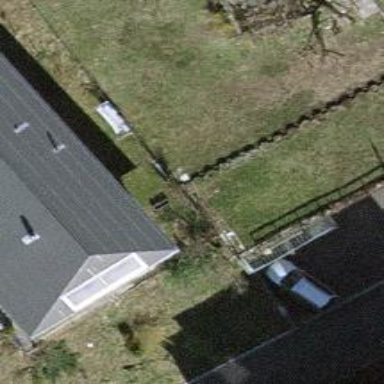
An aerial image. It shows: Fence.